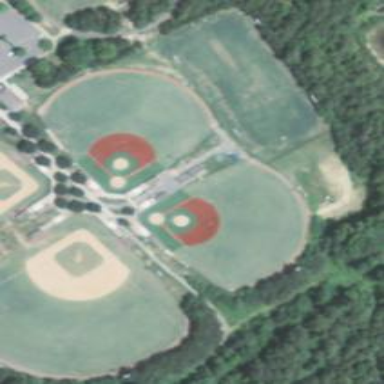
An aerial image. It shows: Baseball pitch for leisure land.